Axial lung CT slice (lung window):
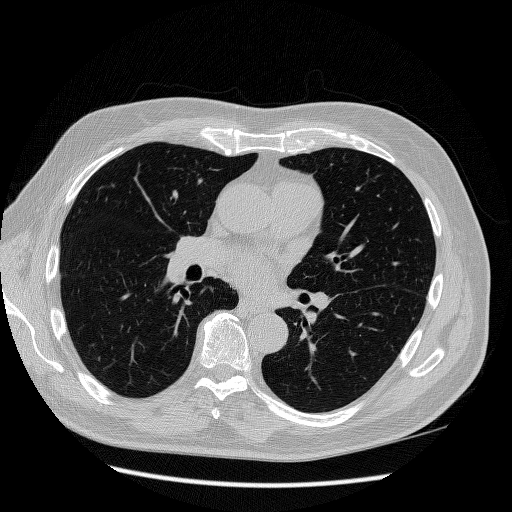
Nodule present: no